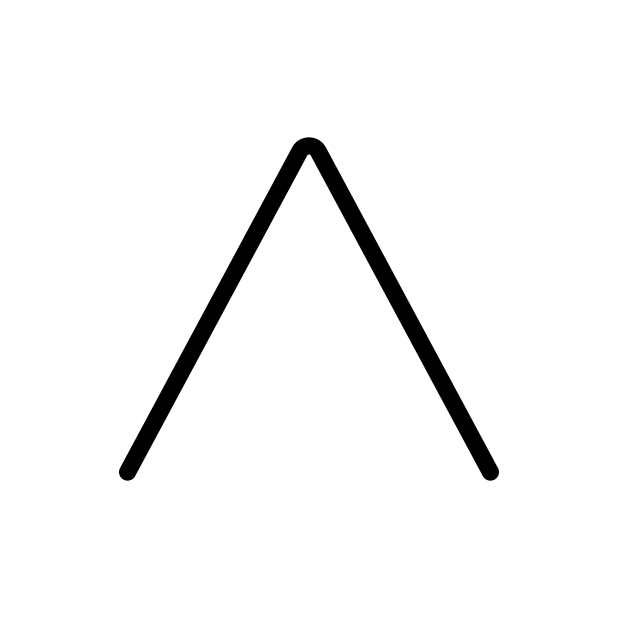
upwards button